Question: My case is the following: I have a document with a document array inside it representing applications that user joined (as shown in Figure).

I need retrieve just one document by user according application name... I wrote the following code and it works... But it retrieves all applications. How to do that return just one?
'''
public Application GetUserApplication(string username)
{
var query = Query.And(Query.EQ("UserName", username), Query.ElemMatch("Applications",
Query.EQ("Key", this.applicationKey)));
MongoCursor<BsonDocument> cursor = this.users.FindAs<BsonDocument>(query);
cursor.SetFields(new string[]{ "Applications" });
cursor.SetLimit(1);
var it = cursor.GetEnumerator();
var apps = it.MoveNext() ? it.Current["Applications"].AsBsonArray : null;
...
}
'''
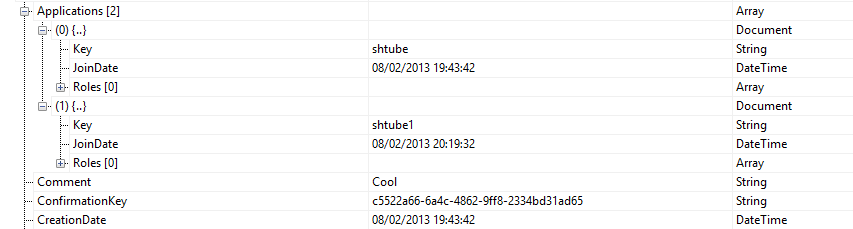
Answer: You need to add the '$' positional operator to your 'SetFields' projection to identify the index of the matched element:
'''
cursor.SetFields(new string[]{ "Applications.$" });
'''
BTW, you can use the less cluttered syntax of:
'''
cursor.SetFields("Applications.$");
'''